Question: I have two questions.
1. How to use the file Export.xlsx lying in the directory res/ instead this try ( FileInputStream fileInputStream = new FileInputStream("C:\\Users\\student3\\"+sfilename+".xlsx"))
2. Read data from file, which is lying in the same directory where .jar archieve.
What i tried?
for 1st. q.
'''
String path = "res/"+sfilename+".xlsx";
System.out.println(getClass().getClassLoader().getResource(path).toString());
File file2 = new File(getClass().getClassLoader().getResource(path).toString());
try ( FileInputStream fileInputStream = new FileInputStream(file2))
file:/C:/Users/student/IdeaProjects/batch/out/production/batch/res/ExportBatch.xlsx
Work is finished!
java.io.FileNotFoundException: file:\C:\Users\student3\IdeaProjects\batch\out\production\batch\res\ExportBatch.xlsx (Sintaksicheskaia oshibka v imeni faila, imeni papki ili metke toma)
at java.io.FileInputStream.open(Native Method)
at java.io.FileInputStream.<init>(FileInputStream.java:138)
at workhere.WriterXlsx.<init>(WriterXlsx.java:20)
at workhere.Start.start(Start.java:62)
at workhere.Start.main(Start.java:24)
at sun.reflect.NativeMethodAccessorImpl.invoke0(Native Method)
at sun.reflect.NativeMethodAccessorImpl.invoke(NativeMethodAccessorImpl.java:57)
at sun.reflect.DelegatingMethodAccessorImpl.invoke(DelegatingMethodAccessorImpl.java:43)
at java.lang.reflect.Method.invoke(Method.java:606)
at com.intellij.rt.execution.application.AppMain.main(AppMain.java:120)
'''

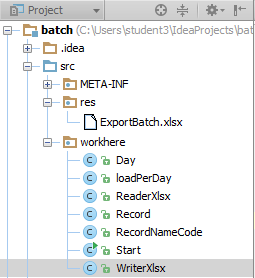
Answer: You are on the way.
The method 'ClassLoader.getResource' returns a 'URL' object. Your 'System.out.println' statement prints out this URL. You can see the URL protocol "file:".
Problem: The 'File' constructor does not expect a URL, but just the path to the file. This is the reason, why the 'FileInputStream' cannot find the file.
Solution: You do not need to create an 'InputStream' yourself. Just use 'URL.openStream' for that. Or even better: Ask the class loader for it with 'ClassLoader.getResourceAsStream'.
Example:
'''
String path = "res/" + sfilename + ".xlsx";
URL resURL = getClass().getClassLoader().getResource(path);
try (InputStream inputStream = resURL.openStream()) {
...
}
'''
Or:
'''
String path = "res/" + sfilename + ".xlsx";
try (InputStream inputStream = getClass().getClassLoader().getResourceAsStream(path)) {
...
}
'''